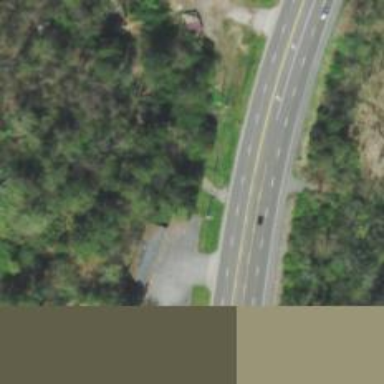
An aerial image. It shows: Asphalt trunk highway.